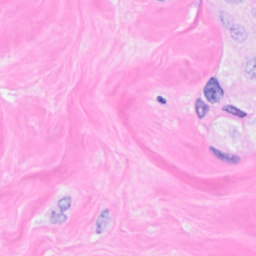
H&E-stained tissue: Breast